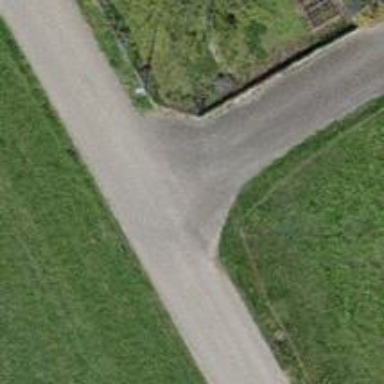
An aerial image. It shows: Well-maintained track road with grade 1 tracktype.